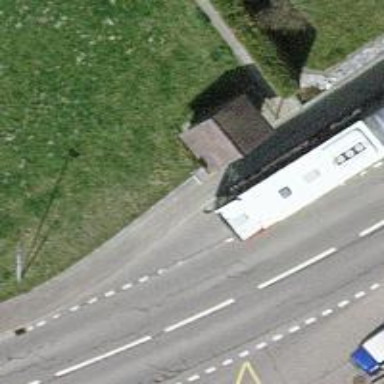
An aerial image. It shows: Bus stop along the road.